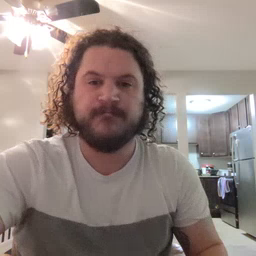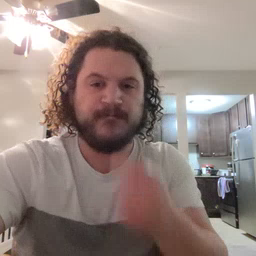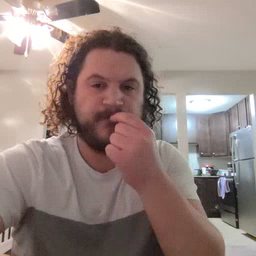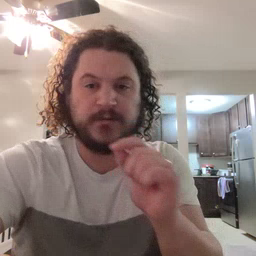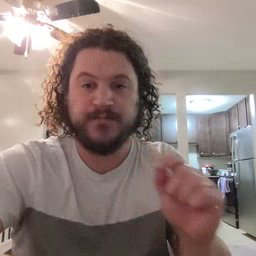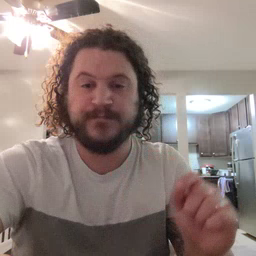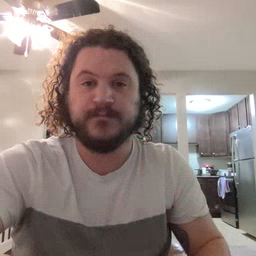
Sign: pencil